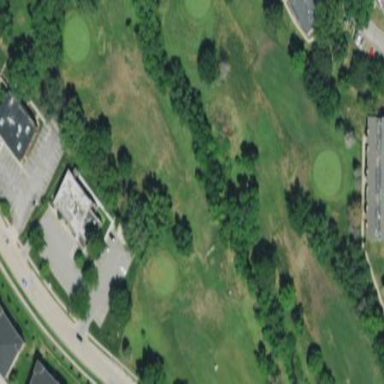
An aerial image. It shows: Rough grassy area used for golf.